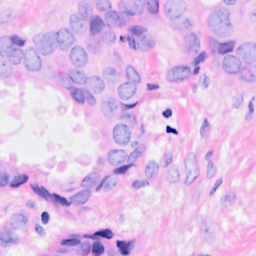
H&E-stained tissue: Breast